Interaction volume radius: 5 \u00c5
Interaction volume height: 25 \u00c5
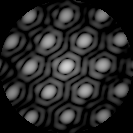
Disorder parameter: 0.114